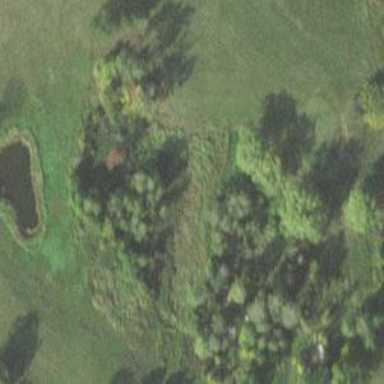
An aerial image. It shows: Rough golf area within woodland setting.